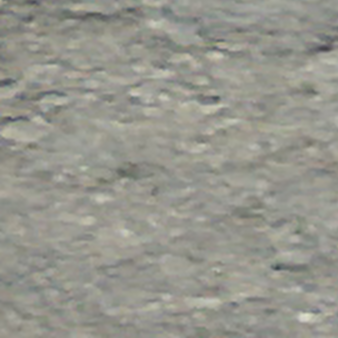
Label: other